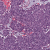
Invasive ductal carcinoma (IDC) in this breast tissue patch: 1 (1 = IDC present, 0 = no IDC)